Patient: sex M, age 77
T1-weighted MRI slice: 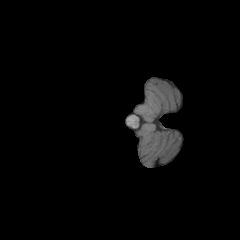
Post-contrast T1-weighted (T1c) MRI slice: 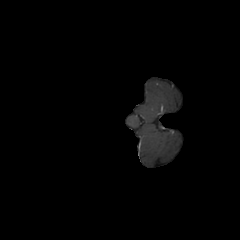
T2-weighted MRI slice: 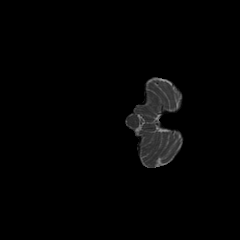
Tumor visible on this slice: no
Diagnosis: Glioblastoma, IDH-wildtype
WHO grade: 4